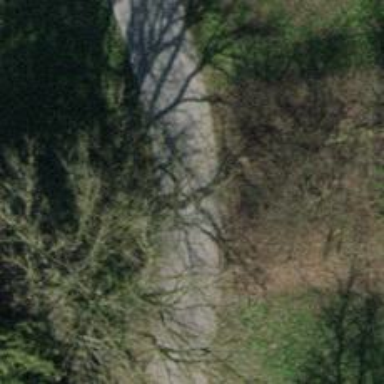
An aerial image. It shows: Residential road with bridge.